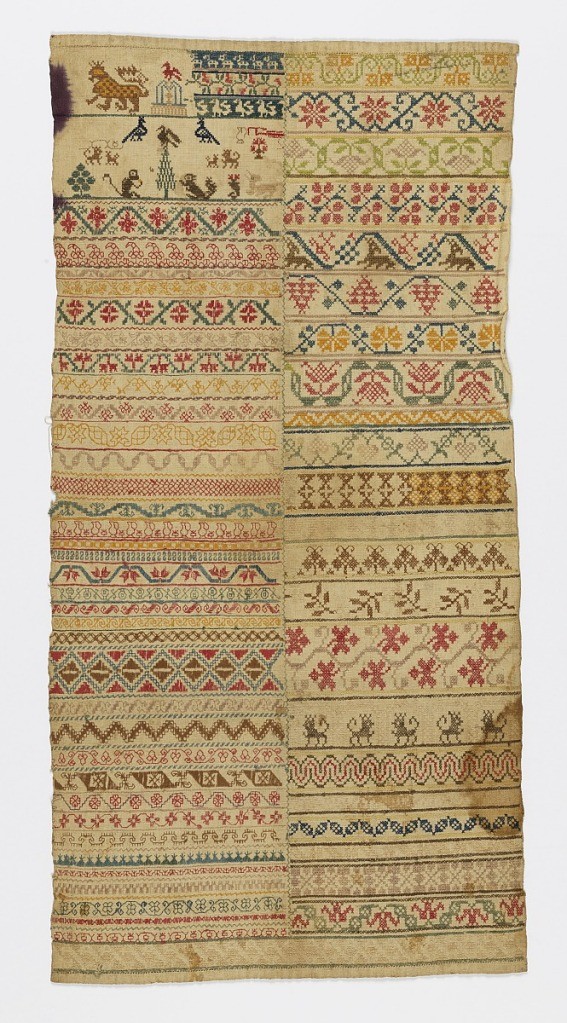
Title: Sampler
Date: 18th century
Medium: silk on linen Technique: embroidered
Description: Long sampler with multicolored geometric bands.